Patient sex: F
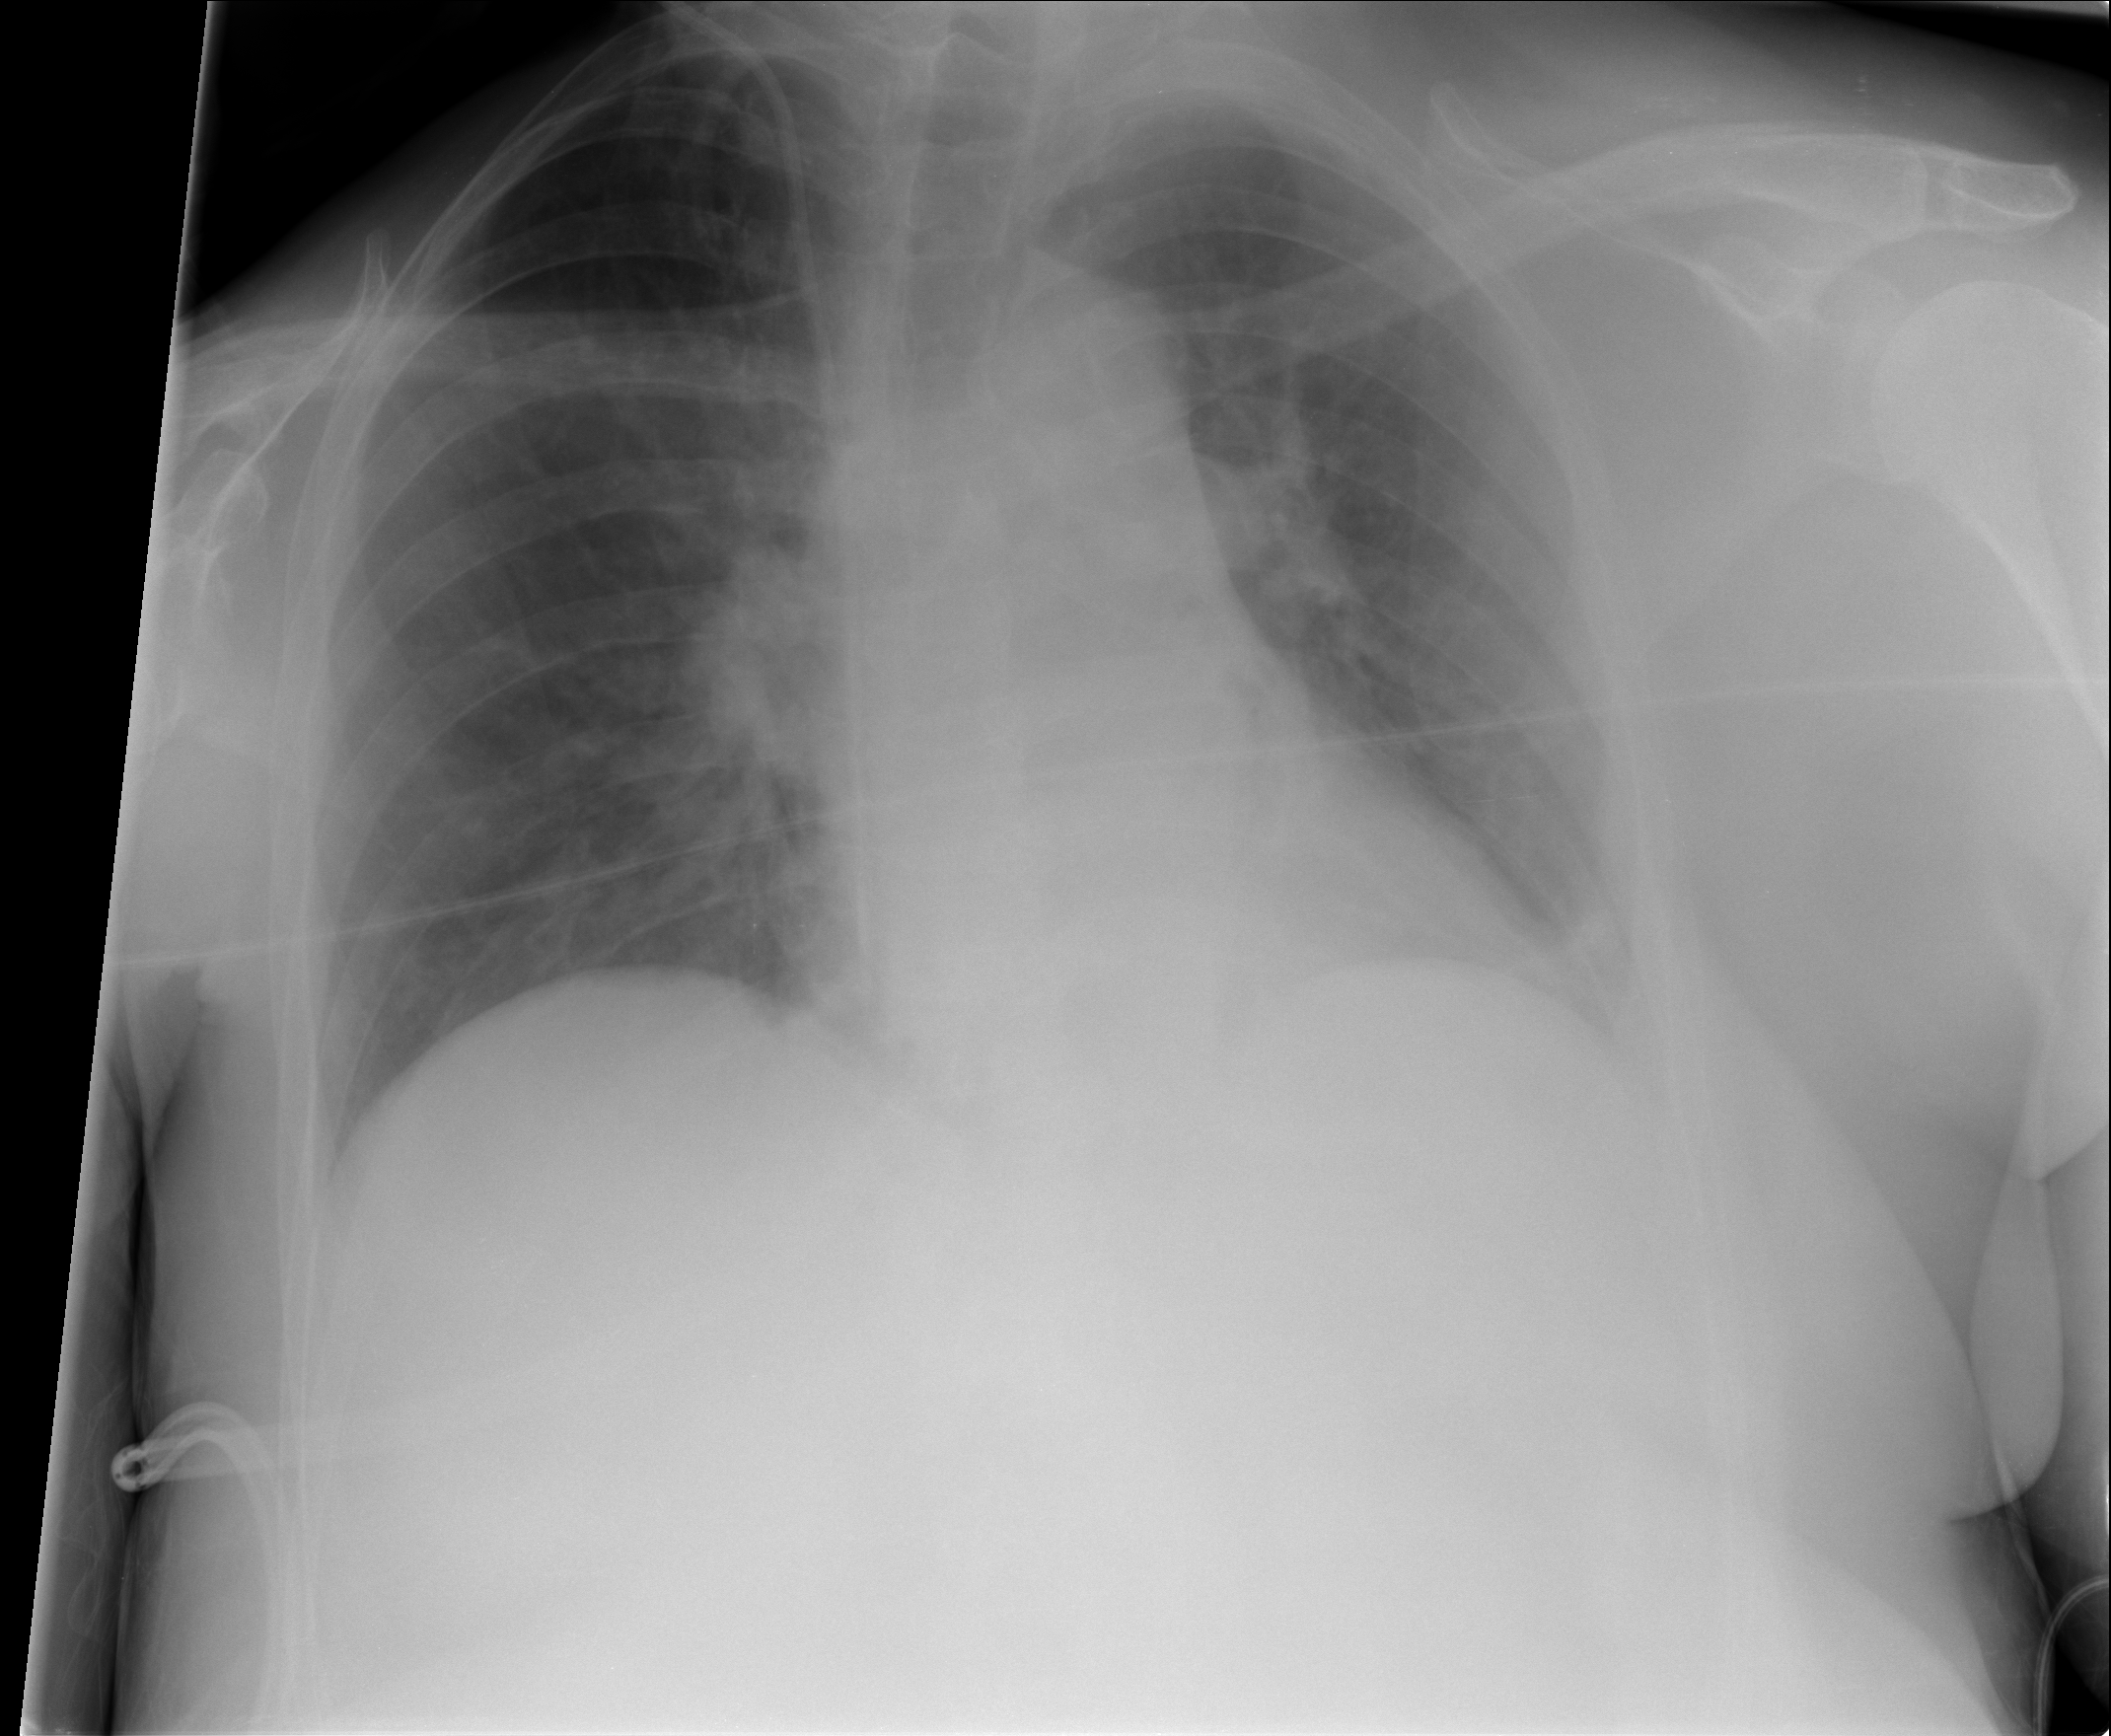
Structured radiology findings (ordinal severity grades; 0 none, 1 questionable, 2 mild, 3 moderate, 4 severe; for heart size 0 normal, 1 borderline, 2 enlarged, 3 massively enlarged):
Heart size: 0
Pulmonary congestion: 0
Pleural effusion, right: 0
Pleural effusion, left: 0
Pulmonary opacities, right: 0
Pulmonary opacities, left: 0
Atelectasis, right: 0
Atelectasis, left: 2